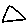
Label: triangle